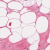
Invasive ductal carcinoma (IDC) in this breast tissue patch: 0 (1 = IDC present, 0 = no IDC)